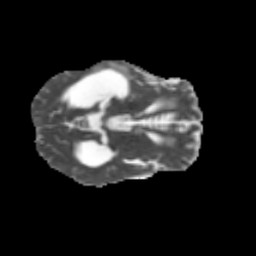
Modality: MD
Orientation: axial
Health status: ill
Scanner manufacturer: siemens
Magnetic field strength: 3 T
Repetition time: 13.8 s
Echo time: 0.098 s